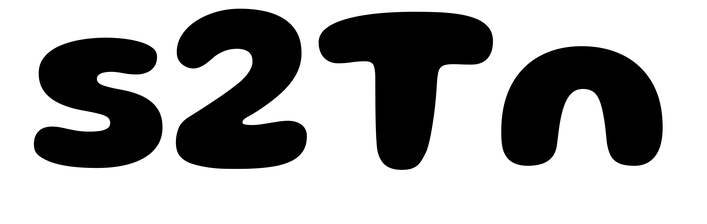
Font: Gluten_Bold